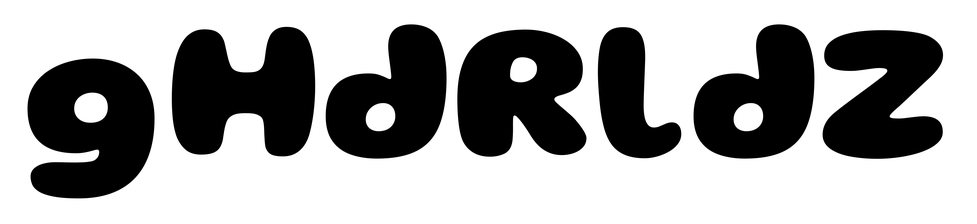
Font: Gluten_ExtraBold